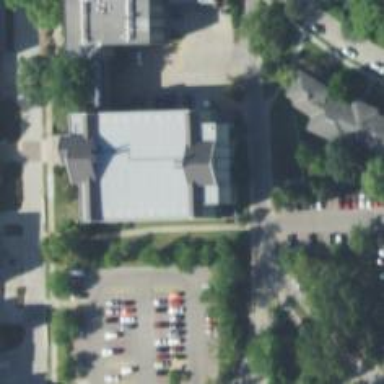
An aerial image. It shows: View of university building.